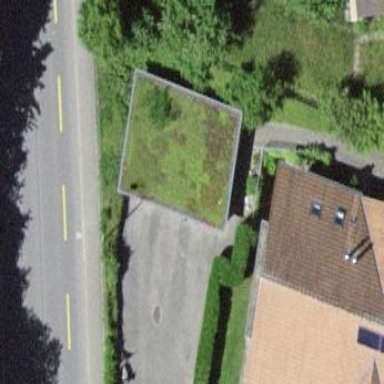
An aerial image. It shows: View of roof of building.